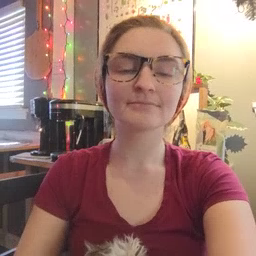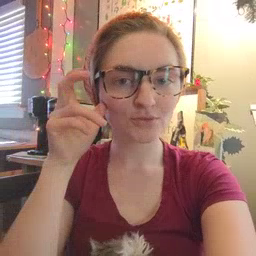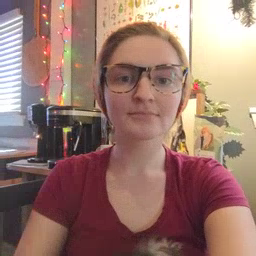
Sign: hear